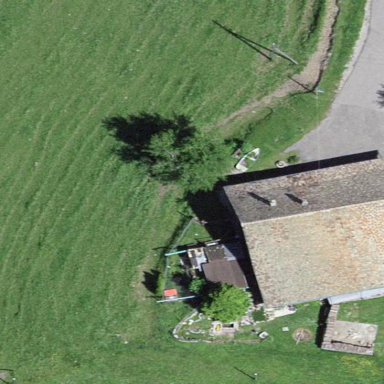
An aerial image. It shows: Farmyard area.